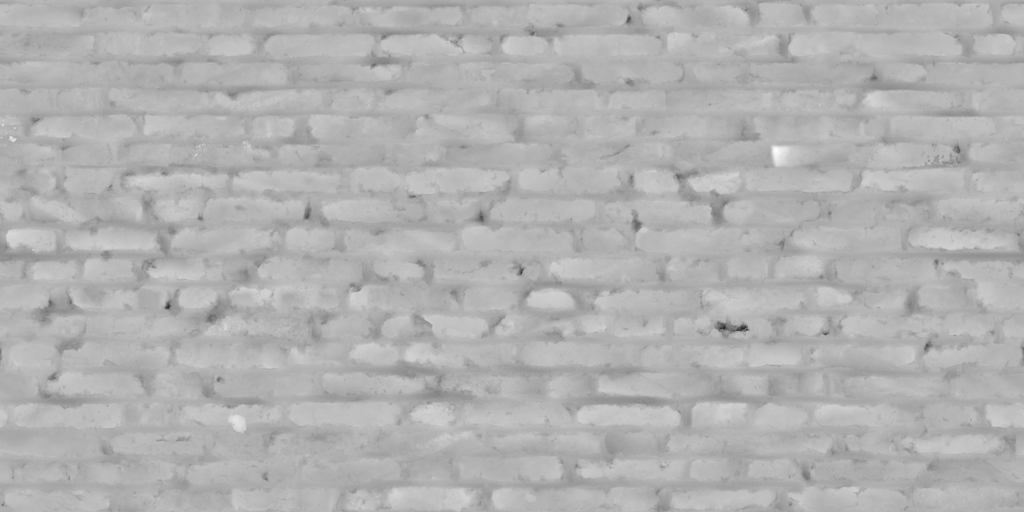
Texture map type: Displacement